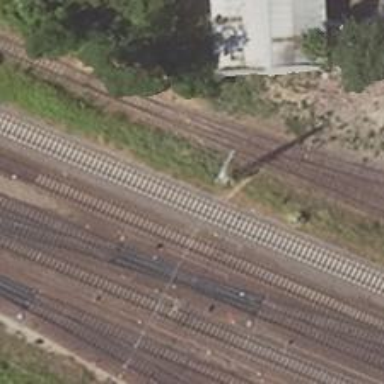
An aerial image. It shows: Railway signal.